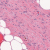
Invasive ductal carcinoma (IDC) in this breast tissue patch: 0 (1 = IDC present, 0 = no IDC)